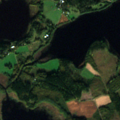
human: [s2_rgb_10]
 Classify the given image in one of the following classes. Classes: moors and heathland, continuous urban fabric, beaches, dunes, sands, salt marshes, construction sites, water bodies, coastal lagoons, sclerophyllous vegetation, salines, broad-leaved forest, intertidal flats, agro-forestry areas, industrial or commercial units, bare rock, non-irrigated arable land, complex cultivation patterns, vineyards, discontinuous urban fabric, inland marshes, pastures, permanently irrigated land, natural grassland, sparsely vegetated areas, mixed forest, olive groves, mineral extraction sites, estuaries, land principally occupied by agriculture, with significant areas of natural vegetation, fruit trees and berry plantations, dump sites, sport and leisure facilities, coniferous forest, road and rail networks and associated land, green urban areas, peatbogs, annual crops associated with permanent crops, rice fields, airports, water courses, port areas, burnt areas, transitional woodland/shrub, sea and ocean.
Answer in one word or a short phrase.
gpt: land principally occupied by agriculture, with significant areas of natural vegetation, coniferous forest, mixed forest, inland marshes, water bodies